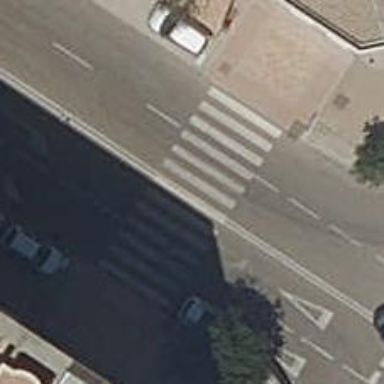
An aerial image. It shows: Pedestrian crossing with zebra markings on the footway.